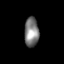
Tissue: skin
Cell type: Epithelial cells
Senescence score: 0.2553
Nuclear area (px): 420
Mean DAPI intensity: 125.276